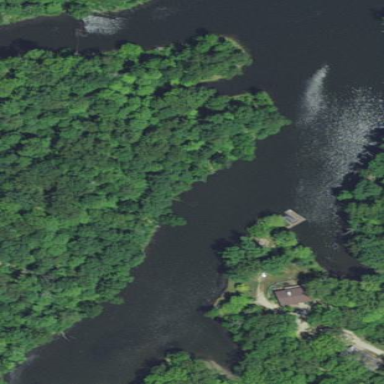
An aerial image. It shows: Lake with natural water.